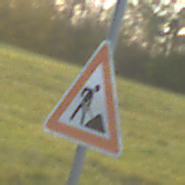
Verkehrszeichen: Arbeitsstelle
Umgebung: Outdoor, Nature
Tageszeit: SunriseSunset
Wetter: PartlyCloudy
Licht: Natural
Jahreszeit: NotSpecified
Kontrast: MediumContrast